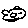
Label: fish